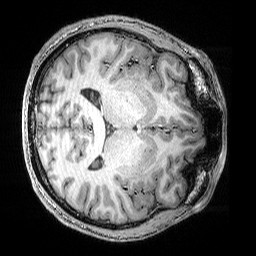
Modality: T1w
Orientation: axial
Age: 25
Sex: male
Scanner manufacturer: siemens
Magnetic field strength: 3 T
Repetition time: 2.25 s
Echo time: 0.00418 s